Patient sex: M
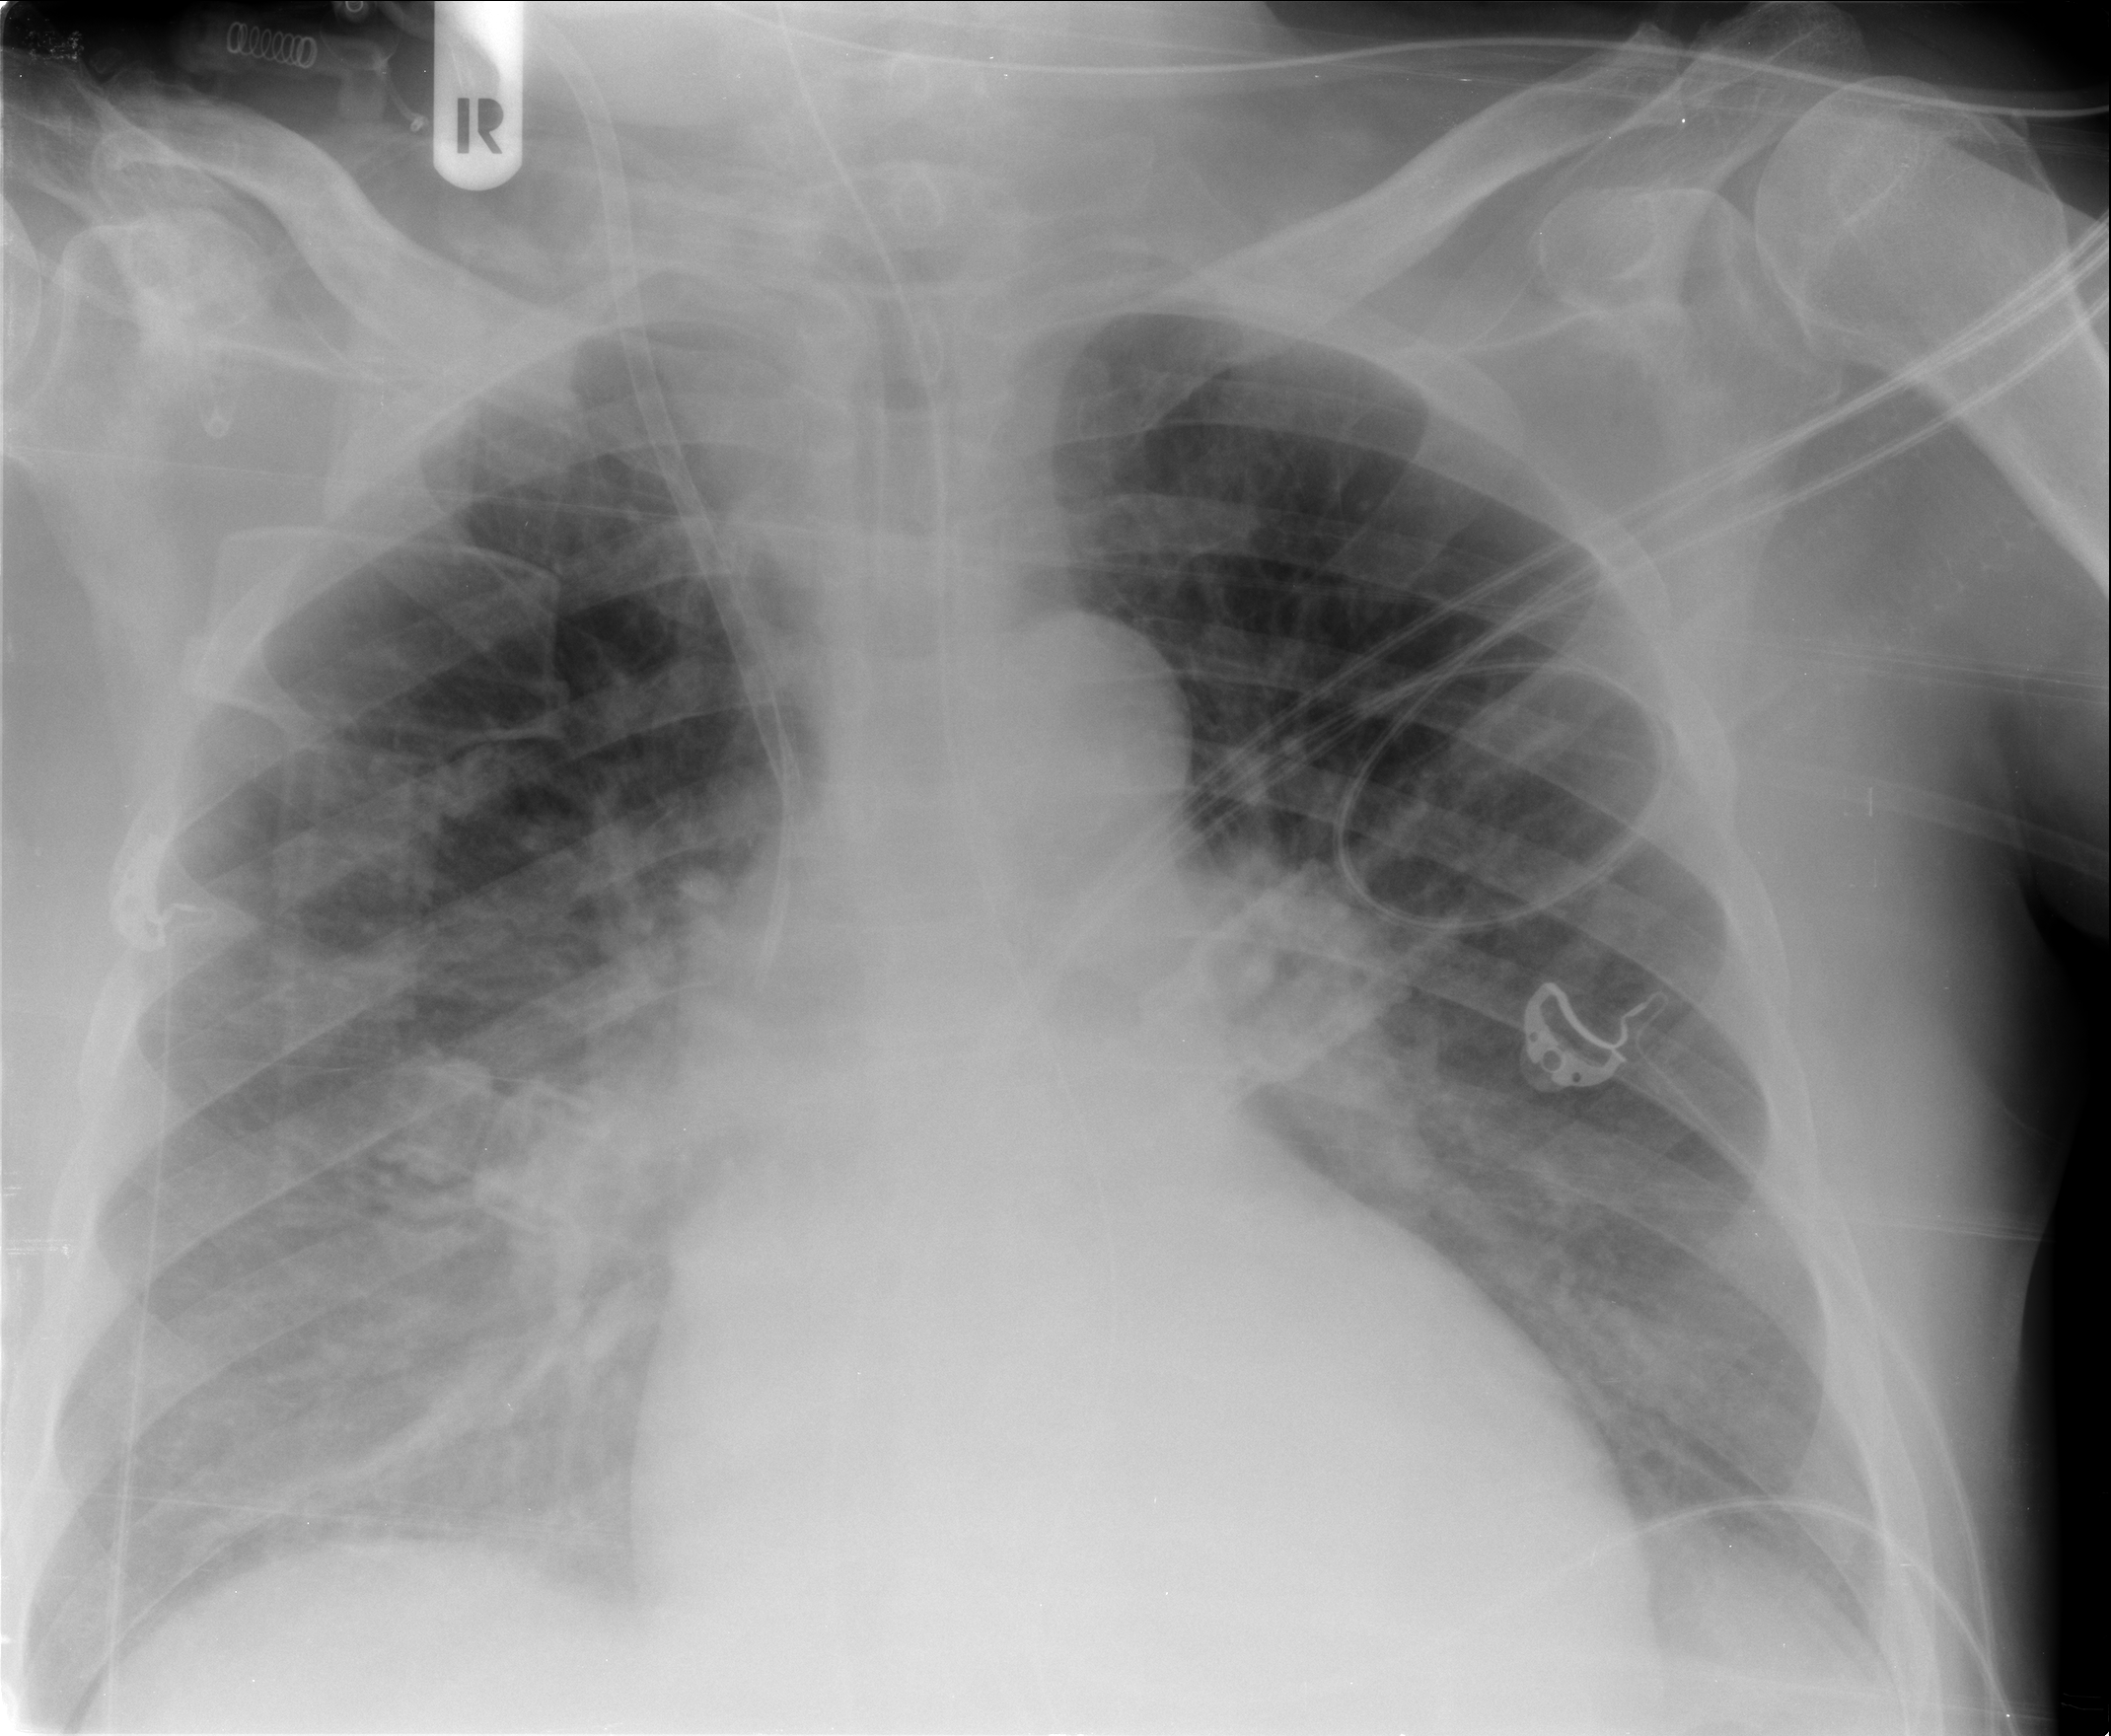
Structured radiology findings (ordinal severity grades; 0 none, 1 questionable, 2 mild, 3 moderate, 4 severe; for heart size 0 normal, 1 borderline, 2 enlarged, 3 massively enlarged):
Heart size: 3
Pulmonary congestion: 3
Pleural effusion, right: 2
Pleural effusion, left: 2
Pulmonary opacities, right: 2
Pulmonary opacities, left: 2
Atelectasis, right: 2
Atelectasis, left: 2